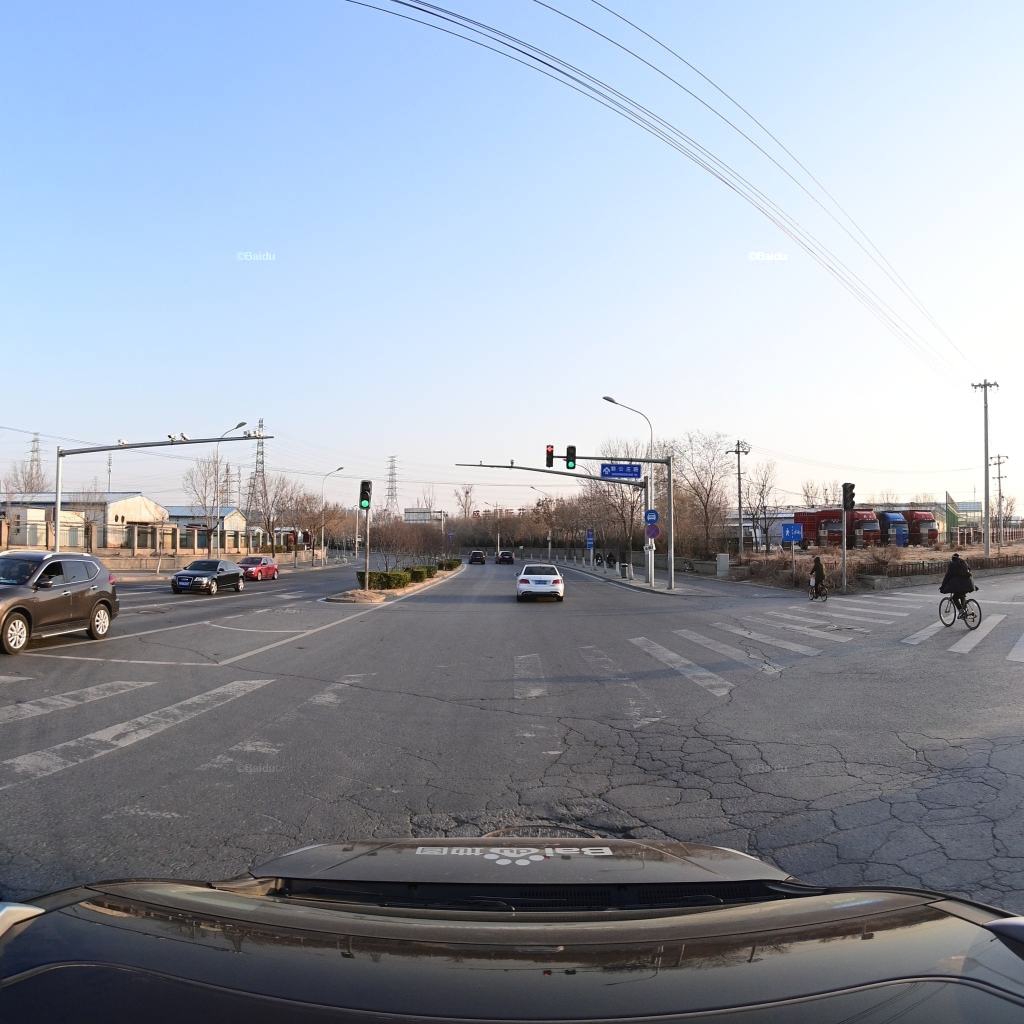
Region: Fengtai
Road damage annotations: manhole cover, longitudinal crack, alligator crack, longitudinal crack, transverse crack, transverse crack, transverse crack